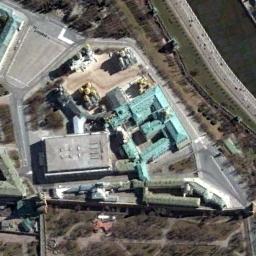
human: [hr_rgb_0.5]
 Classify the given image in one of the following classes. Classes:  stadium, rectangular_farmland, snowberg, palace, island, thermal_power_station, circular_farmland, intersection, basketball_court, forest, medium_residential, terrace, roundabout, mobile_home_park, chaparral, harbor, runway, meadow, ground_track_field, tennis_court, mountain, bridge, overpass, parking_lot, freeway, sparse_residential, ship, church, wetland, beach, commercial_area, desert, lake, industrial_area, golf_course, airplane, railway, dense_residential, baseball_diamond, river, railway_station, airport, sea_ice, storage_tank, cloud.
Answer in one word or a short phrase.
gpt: palace